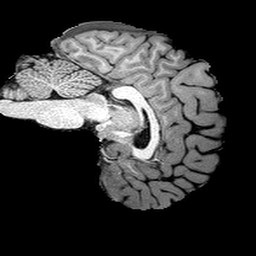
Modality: T1w
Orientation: sagittal
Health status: ill